Question: I have a webservice which is hosted on api server and application on app server which have url's like <URL> for application.
In application we get live data from database using several service we developed on webservice server using CORS http request.
In some service like login we have passed custom header x-auth-token from server.

Above is the screen shot of response we have got in Google Chrome for the request. The Custom header shown in last is available in application when we use it in chrome or Mozilla. The same response we got in Safari too, x-auth-token also available in response when we check in headers but can't able to read it through code.
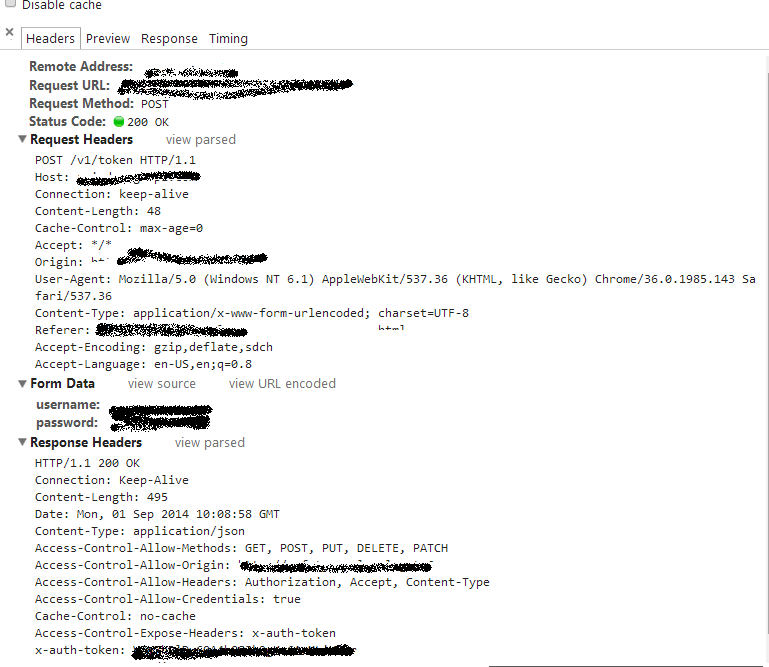
Answer: Finally, after a lot of search i got answer for my problem, Custom headers from CORS http request can be read only in Safari for latest webkit version i.e above 537. I have checked in all safari browser which is above this webkit version will provide me cusom header value. And similarly in chrome if webkit is less than 537 version you can't able to read it.